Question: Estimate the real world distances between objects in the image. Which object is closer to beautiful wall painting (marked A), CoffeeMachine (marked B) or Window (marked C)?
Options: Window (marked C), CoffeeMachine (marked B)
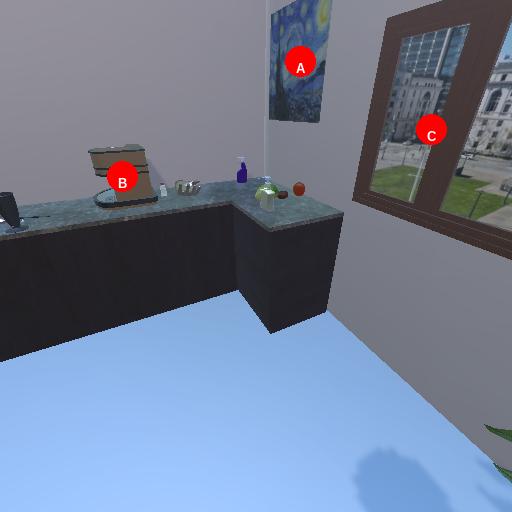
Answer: Window (marked C)